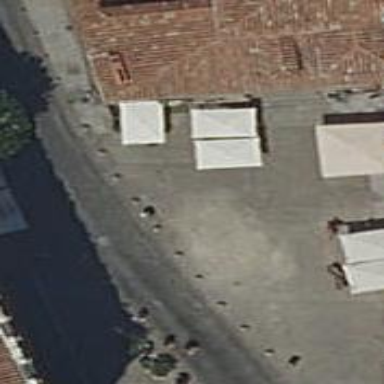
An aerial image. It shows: Pedestrian road made of paving stones.